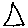
Label: triangle